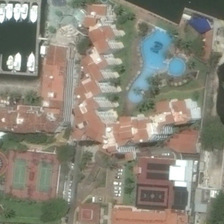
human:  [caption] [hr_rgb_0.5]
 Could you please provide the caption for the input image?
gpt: some buildings with green trees are near a port with some boats .

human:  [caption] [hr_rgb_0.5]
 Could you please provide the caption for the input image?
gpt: some buildings with green trees are near a port with some boats .

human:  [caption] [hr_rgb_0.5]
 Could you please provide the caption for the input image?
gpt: some buildings with green trees are near a port with some boats .

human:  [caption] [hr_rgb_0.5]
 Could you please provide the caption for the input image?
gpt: some buildings with green trees are near a port with some boats .

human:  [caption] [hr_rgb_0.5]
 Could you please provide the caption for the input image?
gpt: some buildings with green trees are near a port with some boats .